Brain MRI, t1w sequence, axial 2D slice.
Patient: age 40, sex F, weight 78 kg, height 1.78 m
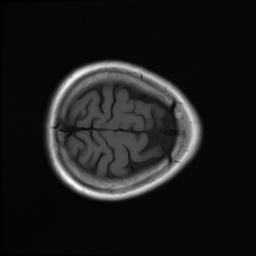